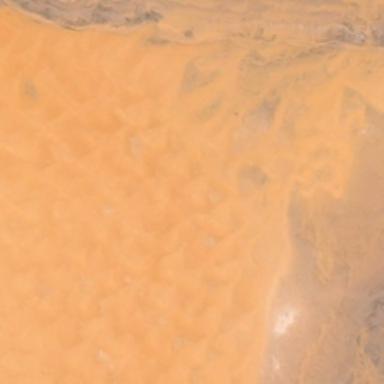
It is a piece of yellow desert .